Field crop: maize
Growth stage: 2
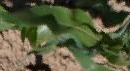
Species: maize